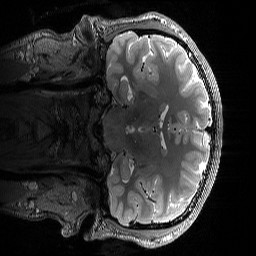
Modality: T2w
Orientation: coronal
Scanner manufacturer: siemens
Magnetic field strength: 3 T
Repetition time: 3.2 s
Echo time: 0.565 s